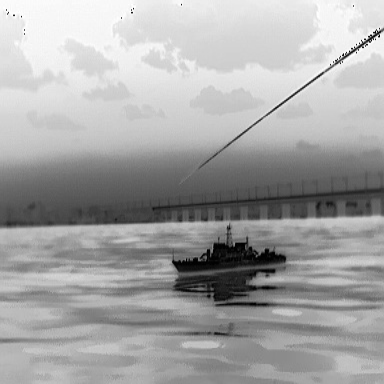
There is a warship in the infrared image.